Question: I made an implementation for a feature on develop-branch. It worked out well but then I came up with an interesting alternative. I branched from the checkin of develop-branch before the feature checkin on develop to implement the alternative.
Now I decided that my alternative is the better implementation. But I wouldn't want to loose the first implementation. My branches now look like this:

I would like to continue on "develop"-branch and keep the 1st implementation on "newoverview" branch.
Is there an easier way than somehow preserve the changes of each branch. Undo both branch commits. Reapply the changes to the correct branch and checkin again? That sounds like a lot of error prone tasks.
Can I just tell git to take 1st commit and put it on "newoverview" branch and 2nd commit to put it on "develop" branch?
Ann: My repository also has a master branch. But this one will get changes merged only when I am finished and only from the develop branch. All other branches are also not pushed to the server. they are only locally.
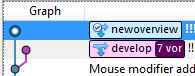
Answer: checkout to the develop branch
'''
git checkout develop
'''
create a new branch on top of develop to save results. Don't checkout!
'''
git branch alternative
'''
Reduce develop to common ancestor with newoverview, which seems to be the previous commit.
If it's not the previous commit, use last common ancestor's SHA instead of HEAD^
'''
git reset --hard HEAD^
git reset --hard abcd1234
'''
merge the new feature into develop.
'''
git merge newoverview
'''
if anything ever goes wrong, use this to restore lost commits' SHAs
'''
git reflog
'''